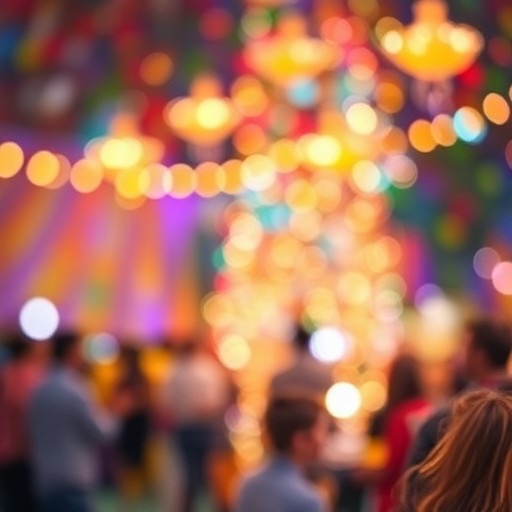
Category: Birthday